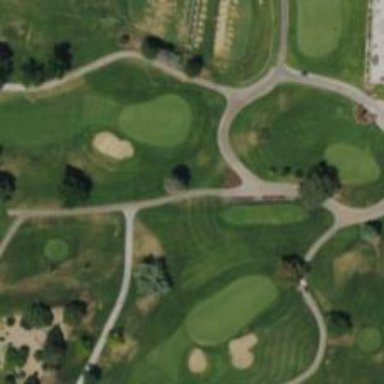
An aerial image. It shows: Golf cartpath that is also road path.